Question: I am using Javascript Cordova, and reading the logs in 'Android Device Monitor' but everything is coming out level "D" and with the same tag "'CordovaLog'"... given the sheer volume of messages 'Android Device Monitor' this is pretty basic, (albeit it is better than nothing), is there a way to set the "priority" of a 'console.log' as Java does, with 'Log.E(TAG,"string")' or 'Log.W(TAG,"string")' so that I can log errors as "E" errors or "W" warnings and is there anyway of tagging it to a certain filter?

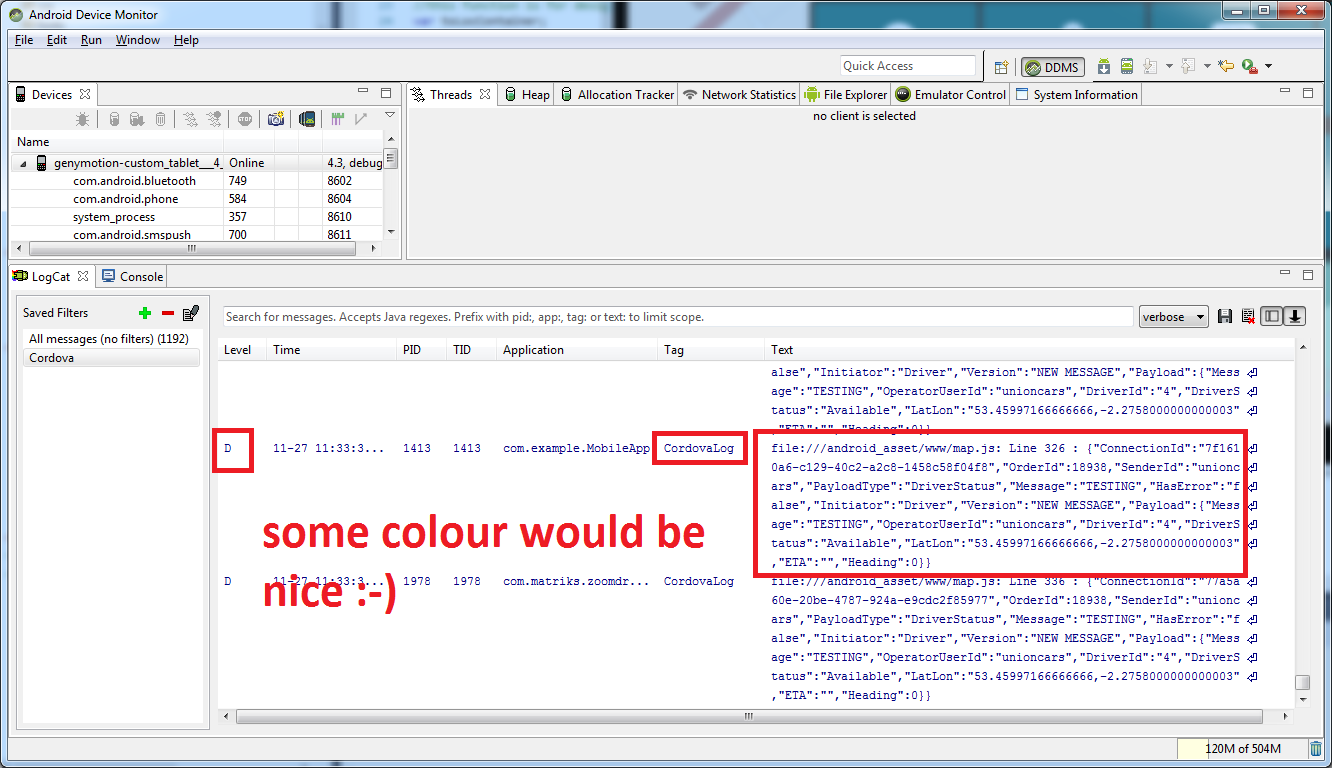
Answer: you can try this useful plugin
<URL>
'''
cordova plugin add cordova-plugin-console
'''
but it doesn't support TAGS only colors. it is an android limitation